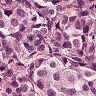
Metastatic tissue present: yes